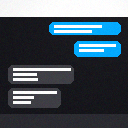
Screen state: on